Question: I have a description list with class '.dt-horizonal' in which I make sure 'dt' content doesn't truncate by following <URL> is not right as you can see in the following output. Can someone help me fix this?
<URL>

'''
<dl class="dl-horizontal">
<dt>Name</dt>
<dd>Joe</dd>
<dt>Age</dt>
<dd>25</dd>
<dt>List of Countries visited</dt>
<dd>USA</dd>
<dt> </dt>
<dd>Canada</dd>
<dt>Country of Orgin</dt>
<dd>Brazil</dd>
</dl>
'''
'''
.dl-horizontal dt
{
white-space: normal;
width: 250px;
margin-right: 8px;
}
'''
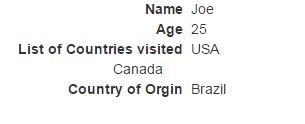
Answer: Add a non breaking space to the dt, this will give it some content and maintain the layout. See Here : <URL>
'''
<dl class="dl-horizontal">
<dt>Name</dt>
<dd>Joe</dd>
<dt>Age</dt>
<dd>25</dd>
<dt>List of Countries visited</dt>
<dd>USA</dd>
<dt>&nbsp</dt>
<dd>Canada</dd>
<dt>Country of Orgin</dt>
<dd>Brazil</dd>
</dl>
'''